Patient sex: F
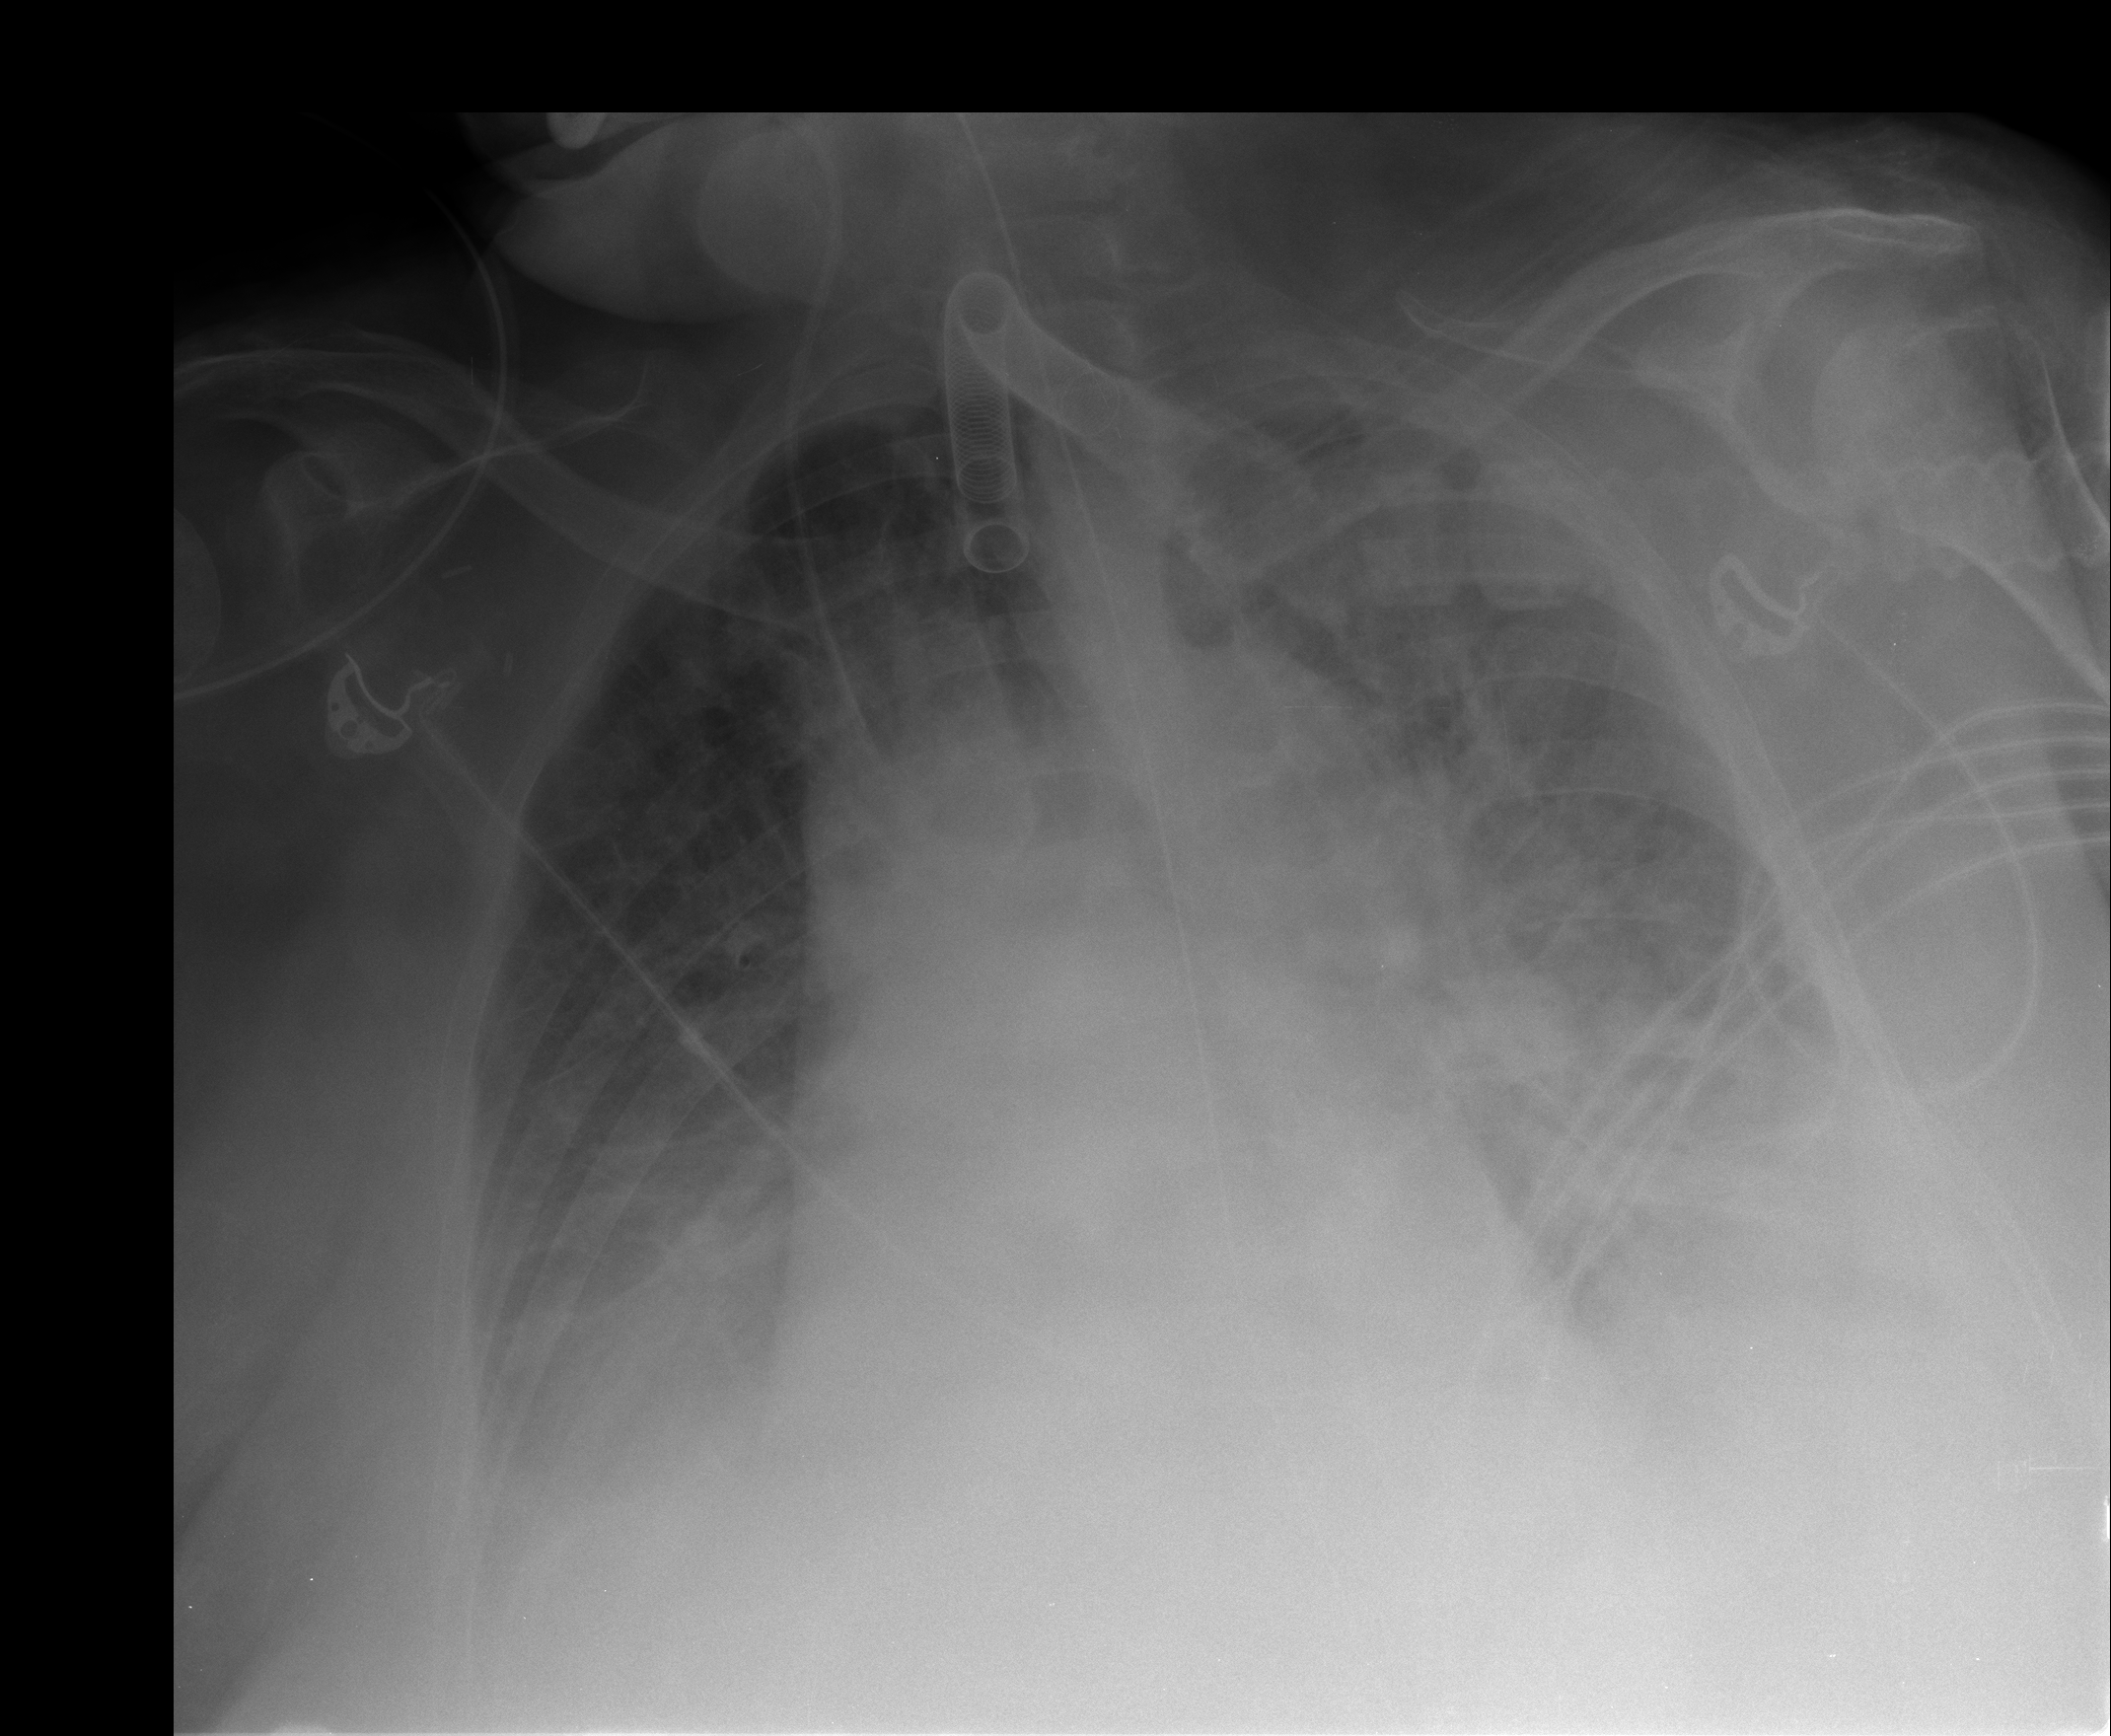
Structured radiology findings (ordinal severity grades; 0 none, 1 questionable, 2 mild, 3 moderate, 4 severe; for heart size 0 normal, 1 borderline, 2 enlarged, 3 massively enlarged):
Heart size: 2
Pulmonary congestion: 2
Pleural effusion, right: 2
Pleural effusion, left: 2
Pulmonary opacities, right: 1
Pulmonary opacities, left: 3
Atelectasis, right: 2
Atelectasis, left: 2